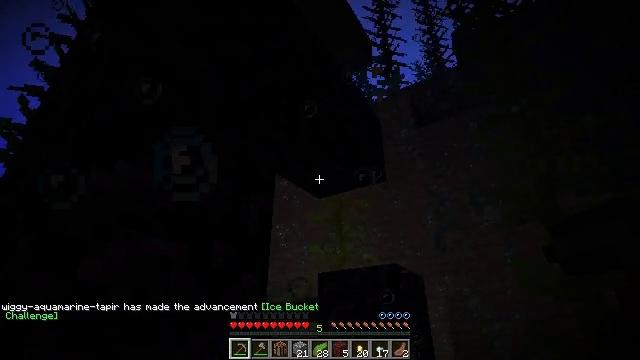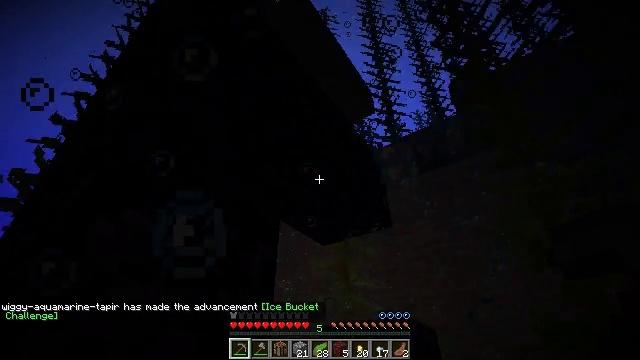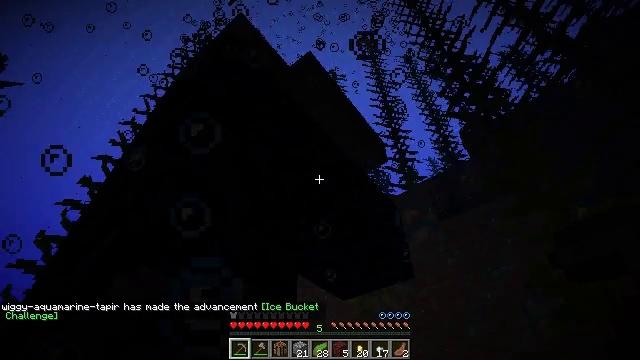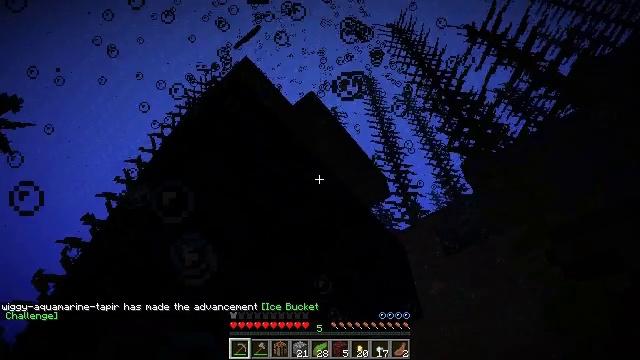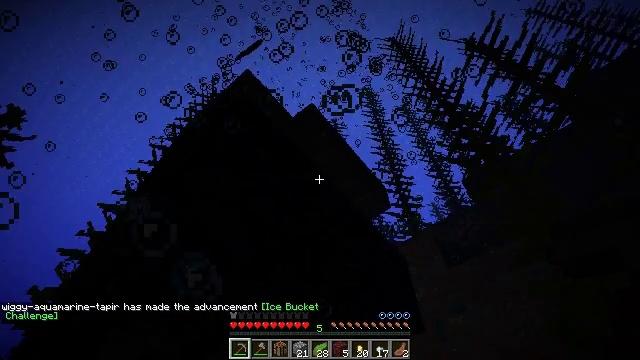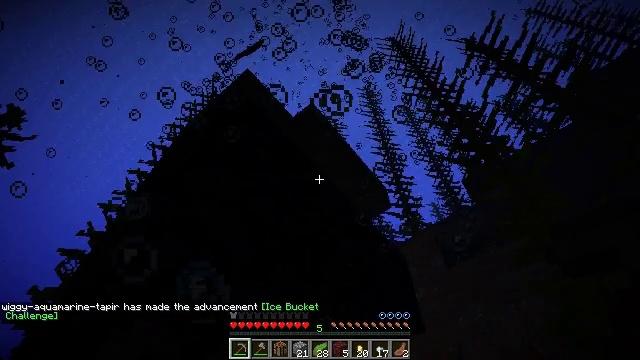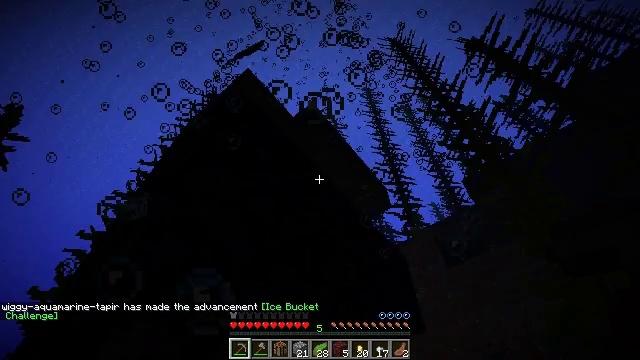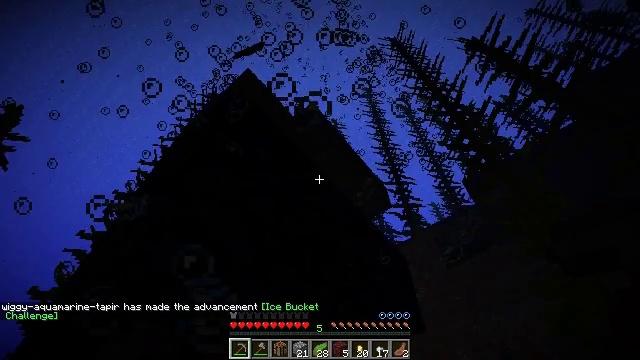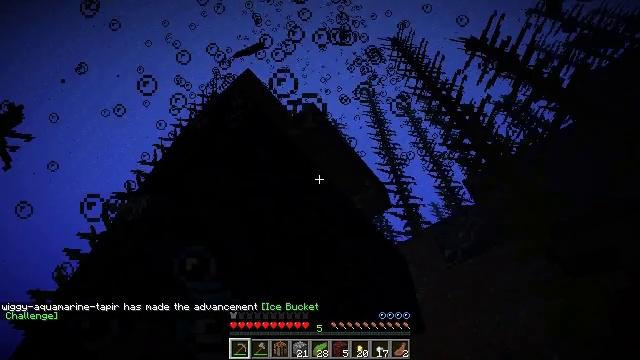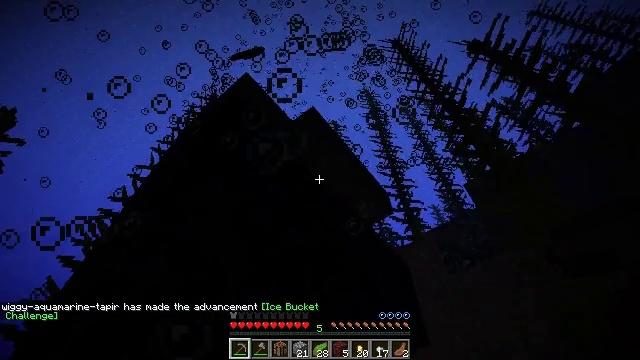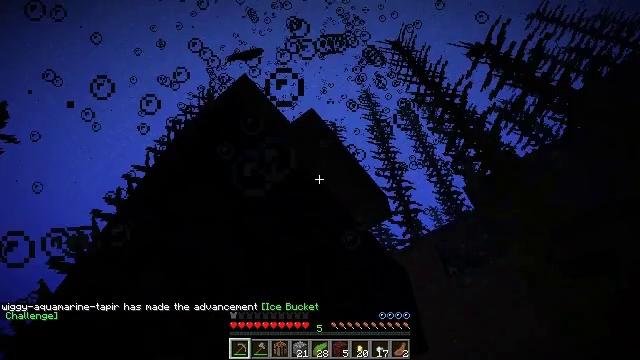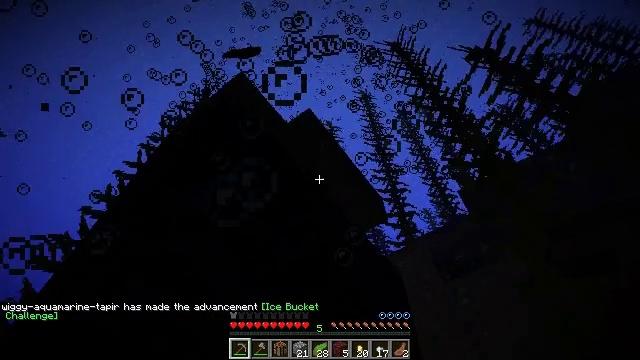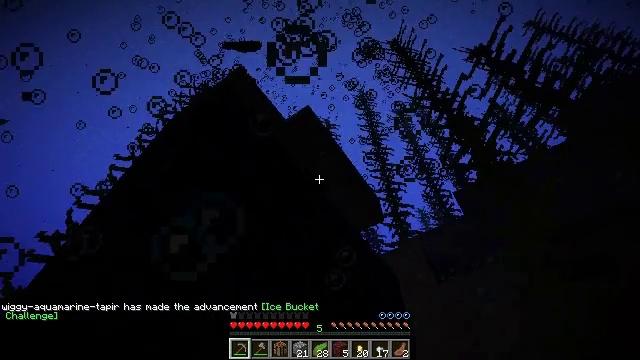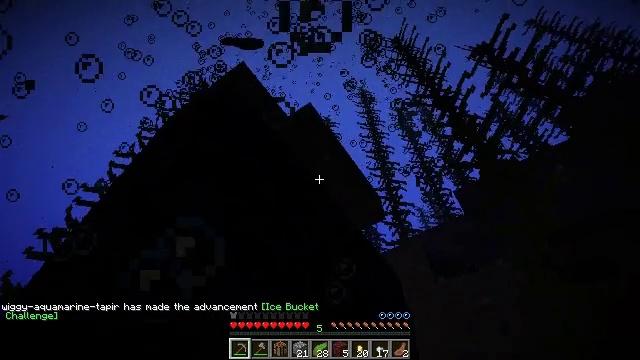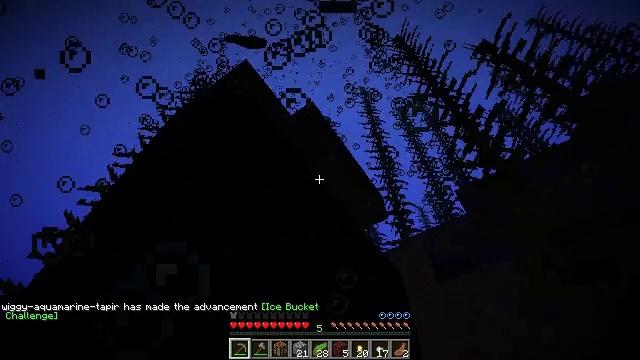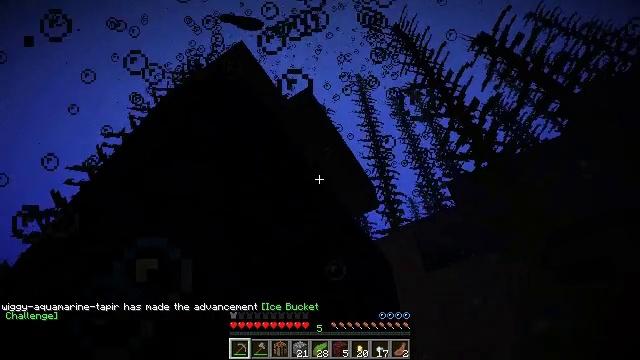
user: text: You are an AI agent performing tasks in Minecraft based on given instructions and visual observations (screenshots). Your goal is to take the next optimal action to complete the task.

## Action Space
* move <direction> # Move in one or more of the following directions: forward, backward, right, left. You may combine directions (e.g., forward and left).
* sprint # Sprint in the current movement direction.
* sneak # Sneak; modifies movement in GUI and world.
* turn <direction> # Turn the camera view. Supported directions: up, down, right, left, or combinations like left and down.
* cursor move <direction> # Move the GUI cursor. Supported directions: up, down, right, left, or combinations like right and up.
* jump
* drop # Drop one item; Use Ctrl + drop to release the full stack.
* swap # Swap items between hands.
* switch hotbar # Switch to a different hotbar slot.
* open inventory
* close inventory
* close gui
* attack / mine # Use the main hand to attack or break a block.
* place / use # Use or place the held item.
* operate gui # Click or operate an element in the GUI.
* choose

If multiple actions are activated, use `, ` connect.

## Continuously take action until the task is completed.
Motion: motion action
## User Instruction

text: Harvest kelp plant in the water.
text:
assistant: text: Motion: move forward and move right, sneak, turn left and up, jump
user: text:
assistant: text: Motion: move forward and move right, sneak, turn left and up, jump
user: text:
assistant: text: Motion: move forward and move right, sneak, turn up, jump
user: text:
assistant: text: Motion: move forward, sneak, turn up, jump
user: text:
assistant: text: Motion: move forward, sneak, jump
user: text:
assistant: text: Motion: move forward, sneak, jump
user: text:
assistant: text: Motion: move forward, sneak, jump
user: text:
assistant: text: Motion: move forward, jump
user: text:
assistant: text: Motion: move forward, jump
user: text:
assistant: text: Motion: move forward, jump
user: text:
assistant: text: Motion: move forward, turn right, jump
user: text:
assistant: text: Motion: move forward, turn right, jump
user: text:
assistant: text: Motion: move forward, jump
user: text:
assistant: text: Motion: move forward, jump
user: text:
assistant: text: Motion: move forward, turn right and down, jump
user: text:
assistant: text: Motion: move forward, turn right and down, jump
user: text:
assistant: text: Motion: move forward, turn right and down, jump
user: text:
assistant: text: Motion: move forward and move right, turn down, jump
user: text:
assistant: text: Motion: move forward and move right, jump
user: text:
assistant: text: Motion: move forward and move right, jump
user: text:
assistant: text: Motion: move forward and move right, jump
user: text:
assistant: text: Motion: move forward and move right, jump
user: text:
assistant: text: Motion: move forward and move right, jump
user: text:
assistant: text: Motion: move right, jump
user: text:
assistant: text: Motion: move right, jump
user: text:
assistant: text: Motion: move right, jump
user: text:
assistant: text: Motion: move right, jump
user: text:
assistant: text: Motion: move right, turn left, jump
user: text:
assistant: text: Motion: move right, jump
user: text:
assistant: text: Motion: move right, jump